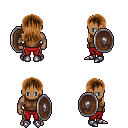
a pixel art fantasy rpg character, male body template, human, dark skin, brown sleeveless shirt, red pants, brown unkempt hairstyle, metal boots, shield, four views (front, back, left, right), 2x2 character sprite sheet, small pixel art, hard edges, no anti-aliasing